Aerial crown-view tile of a tropical tree (Barro Colorado Island, Panama), acquired 20250512:
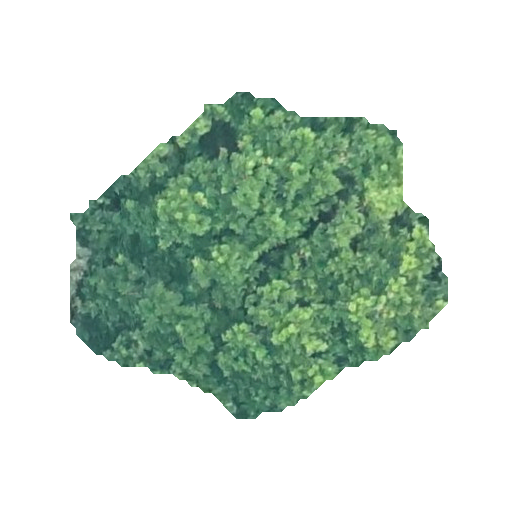
Species: Anacardium excelsum
GBIF accepted scientific name: Anacardium excelsum
Crown area: 123.744 m²